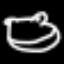
Label: frog